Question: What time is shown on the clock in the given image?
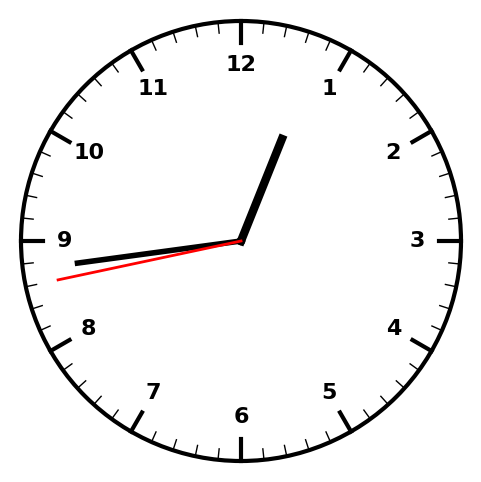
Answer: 12:43:43